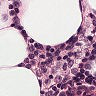
Metastatic tissue present: no